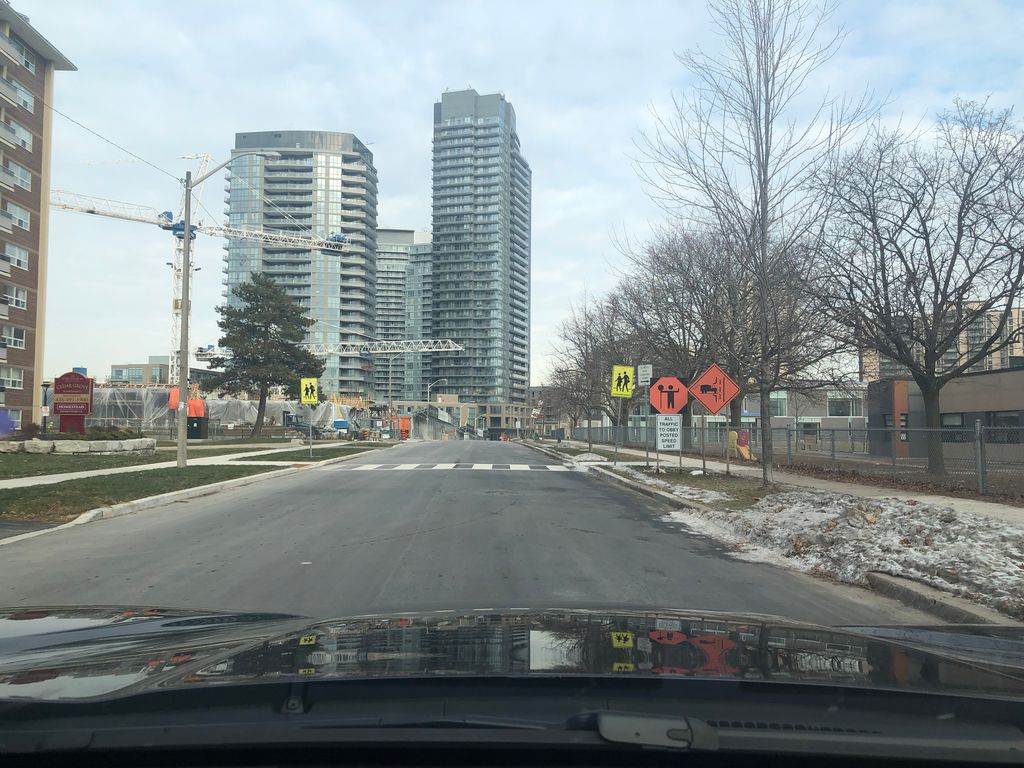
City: toronto